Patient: sex M, age 71
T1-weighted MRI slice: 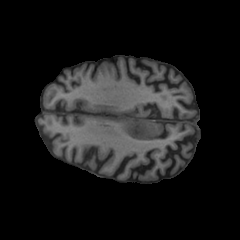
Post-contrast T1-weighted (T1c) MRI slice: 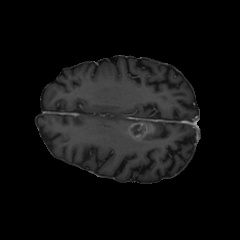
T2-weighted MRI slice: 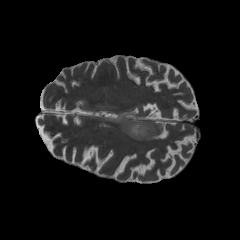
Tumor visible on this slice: yes
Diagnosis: Glioblastoma, IDH-wildtype
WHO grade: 4